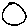
Label: circle